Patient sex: F
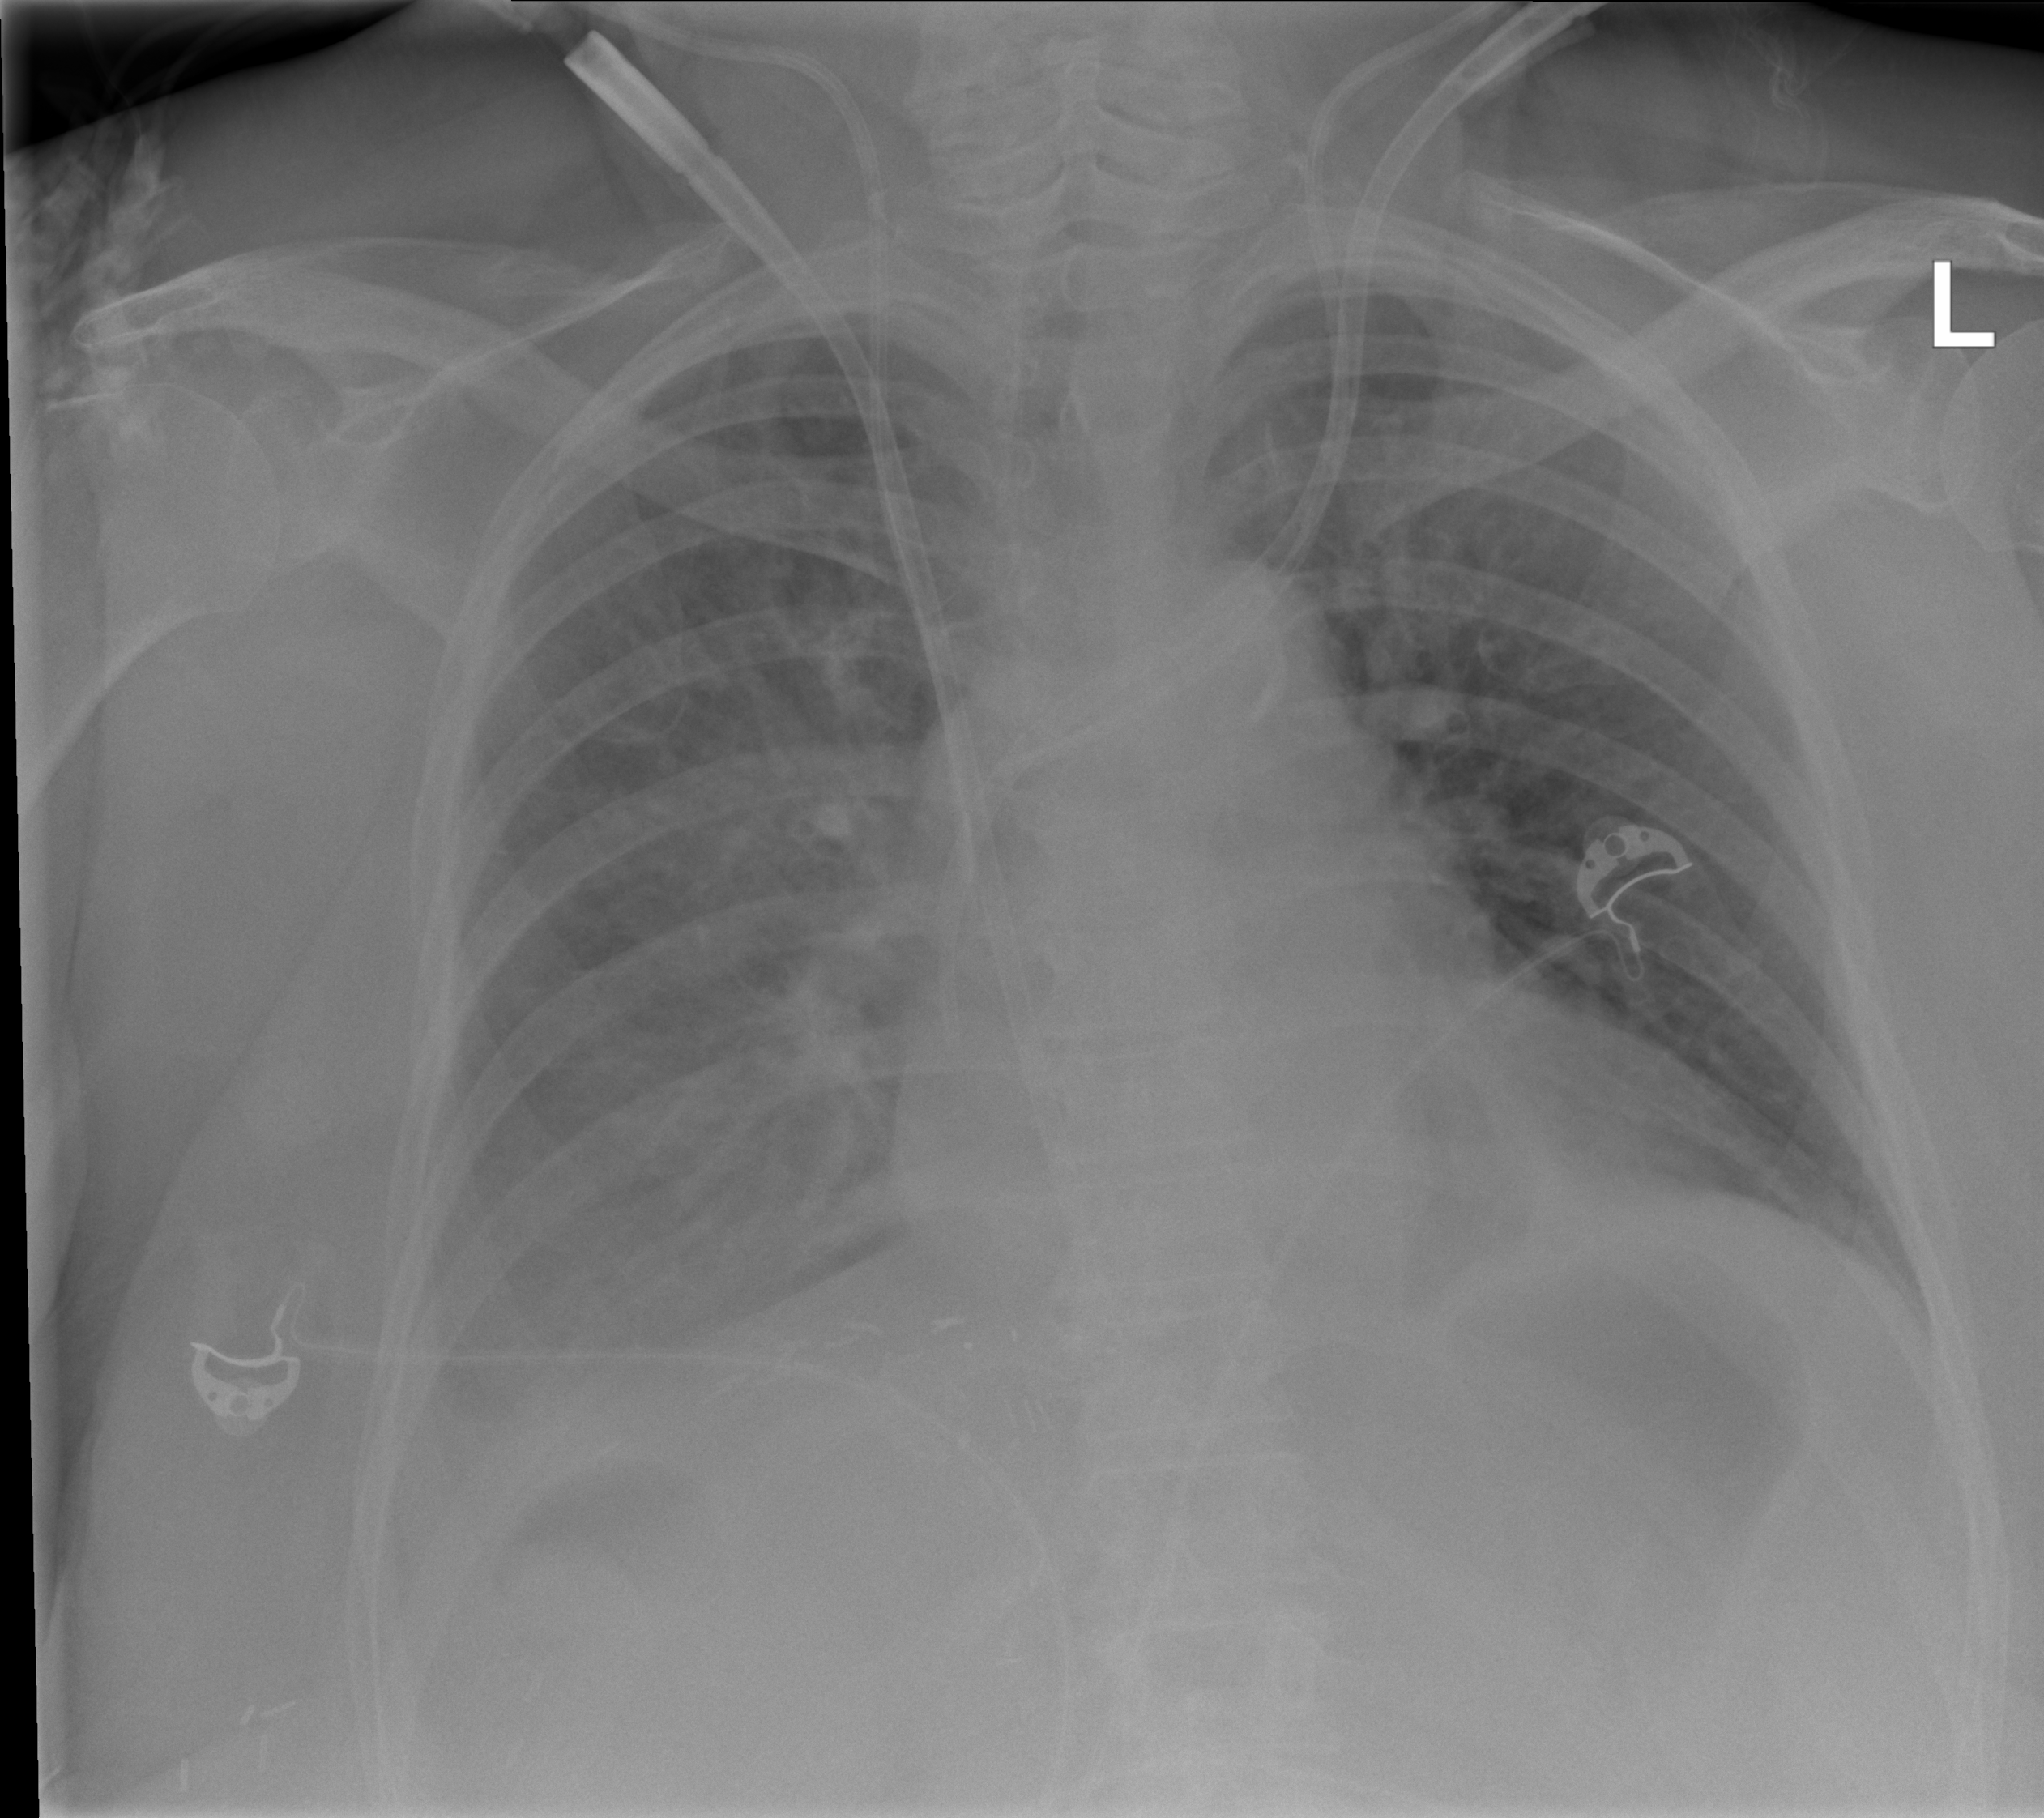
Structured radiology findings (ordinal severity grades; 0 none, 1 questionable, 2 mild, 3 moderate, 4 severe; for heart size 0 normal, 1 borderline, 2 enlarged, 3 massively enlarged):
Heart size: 0
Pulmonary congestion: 2
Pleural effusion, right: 2
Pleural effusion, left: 0
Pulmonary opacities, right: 3
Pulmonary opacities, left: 0
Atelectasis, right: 3
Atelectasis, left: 2